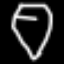
Label: diamond